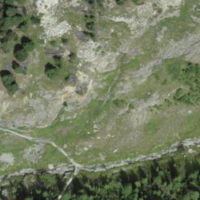
EUNIS habitat code: 26
Species observed at this site:
Rhododendron ferrugineum
Erebia euryale
Parnassia palustris
Parnassius apollo